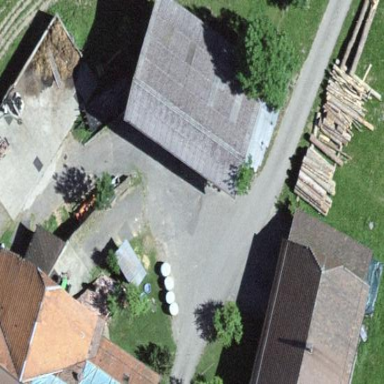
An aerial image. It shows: Barn.